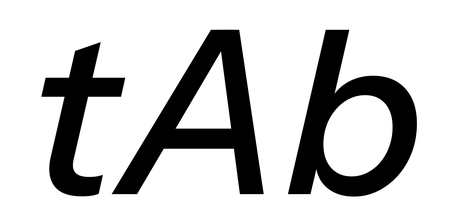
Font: InstrumentSans-Italic_Medium_Italic